Interaction volume radius: 10 \u00c5
Interaction volume height: 10 \u00c5
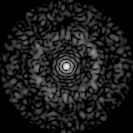
Disorder parameter: 0.809